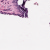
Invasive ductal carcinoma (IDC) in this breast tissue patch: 0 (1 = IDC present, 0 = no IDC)